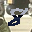
Label: 8